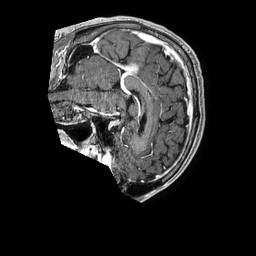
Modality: T1w
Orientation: sagittal
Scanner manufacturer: philips
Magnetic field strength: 1.5 T
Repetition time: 0.007599 s
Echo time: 0.003464 s